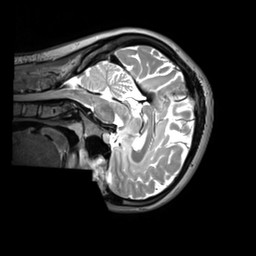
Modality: T2w
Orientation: sagittal
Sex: female
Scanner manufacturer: siemens
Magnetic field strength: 3 T
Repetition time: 3.2 s
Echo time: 0.409 s